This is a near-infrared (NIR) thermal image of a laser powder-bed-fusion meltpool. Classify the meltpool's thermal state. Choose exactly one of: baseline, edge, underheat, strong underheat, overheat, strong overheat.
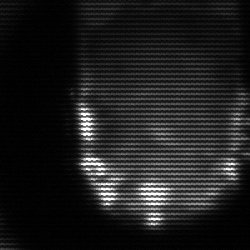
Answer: baseline